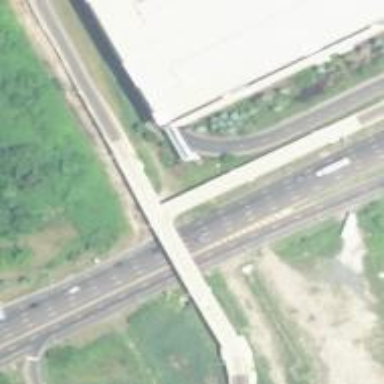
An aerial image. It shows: Trunk link highway bridge.